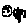
Label: moon